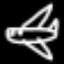
Label: airplane